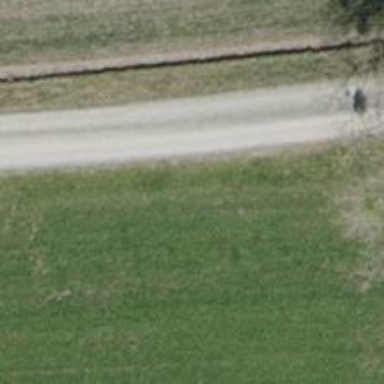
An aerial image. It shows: Track with pebblestone surface graded as grade3.